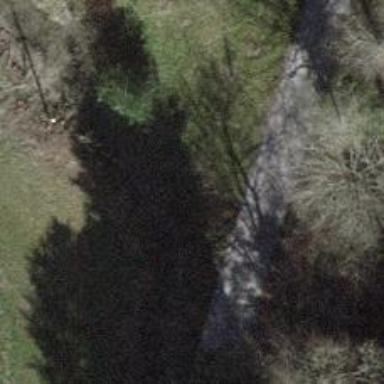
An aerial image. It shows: Culvert tunnel crossing ditch waterway.